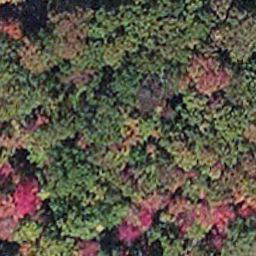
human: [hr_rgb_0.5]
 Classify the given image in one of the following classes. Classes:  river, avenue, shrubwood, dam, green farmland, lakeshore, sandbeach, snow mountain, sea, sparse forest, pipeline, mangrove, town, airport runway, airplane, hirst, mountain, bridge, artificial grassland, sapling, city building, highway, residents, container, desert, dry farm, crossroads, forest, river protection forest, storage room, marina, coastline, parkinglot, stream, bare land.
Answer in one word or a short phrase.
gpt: mangrove